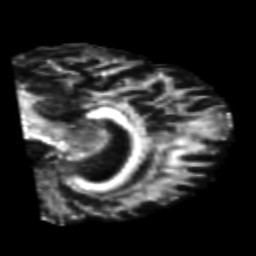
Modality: FA
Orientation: sagittal
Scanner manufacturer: siemens
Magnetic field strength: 3 T
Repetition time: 6.8 s
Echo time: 0.093 s